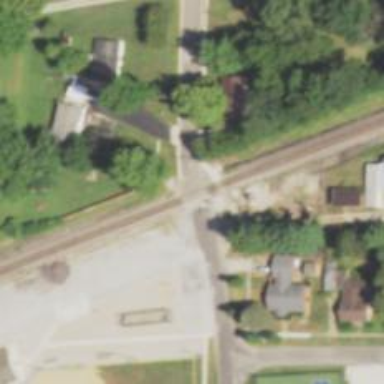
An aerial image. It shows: Level crossing with lights at the railway.